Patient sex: M
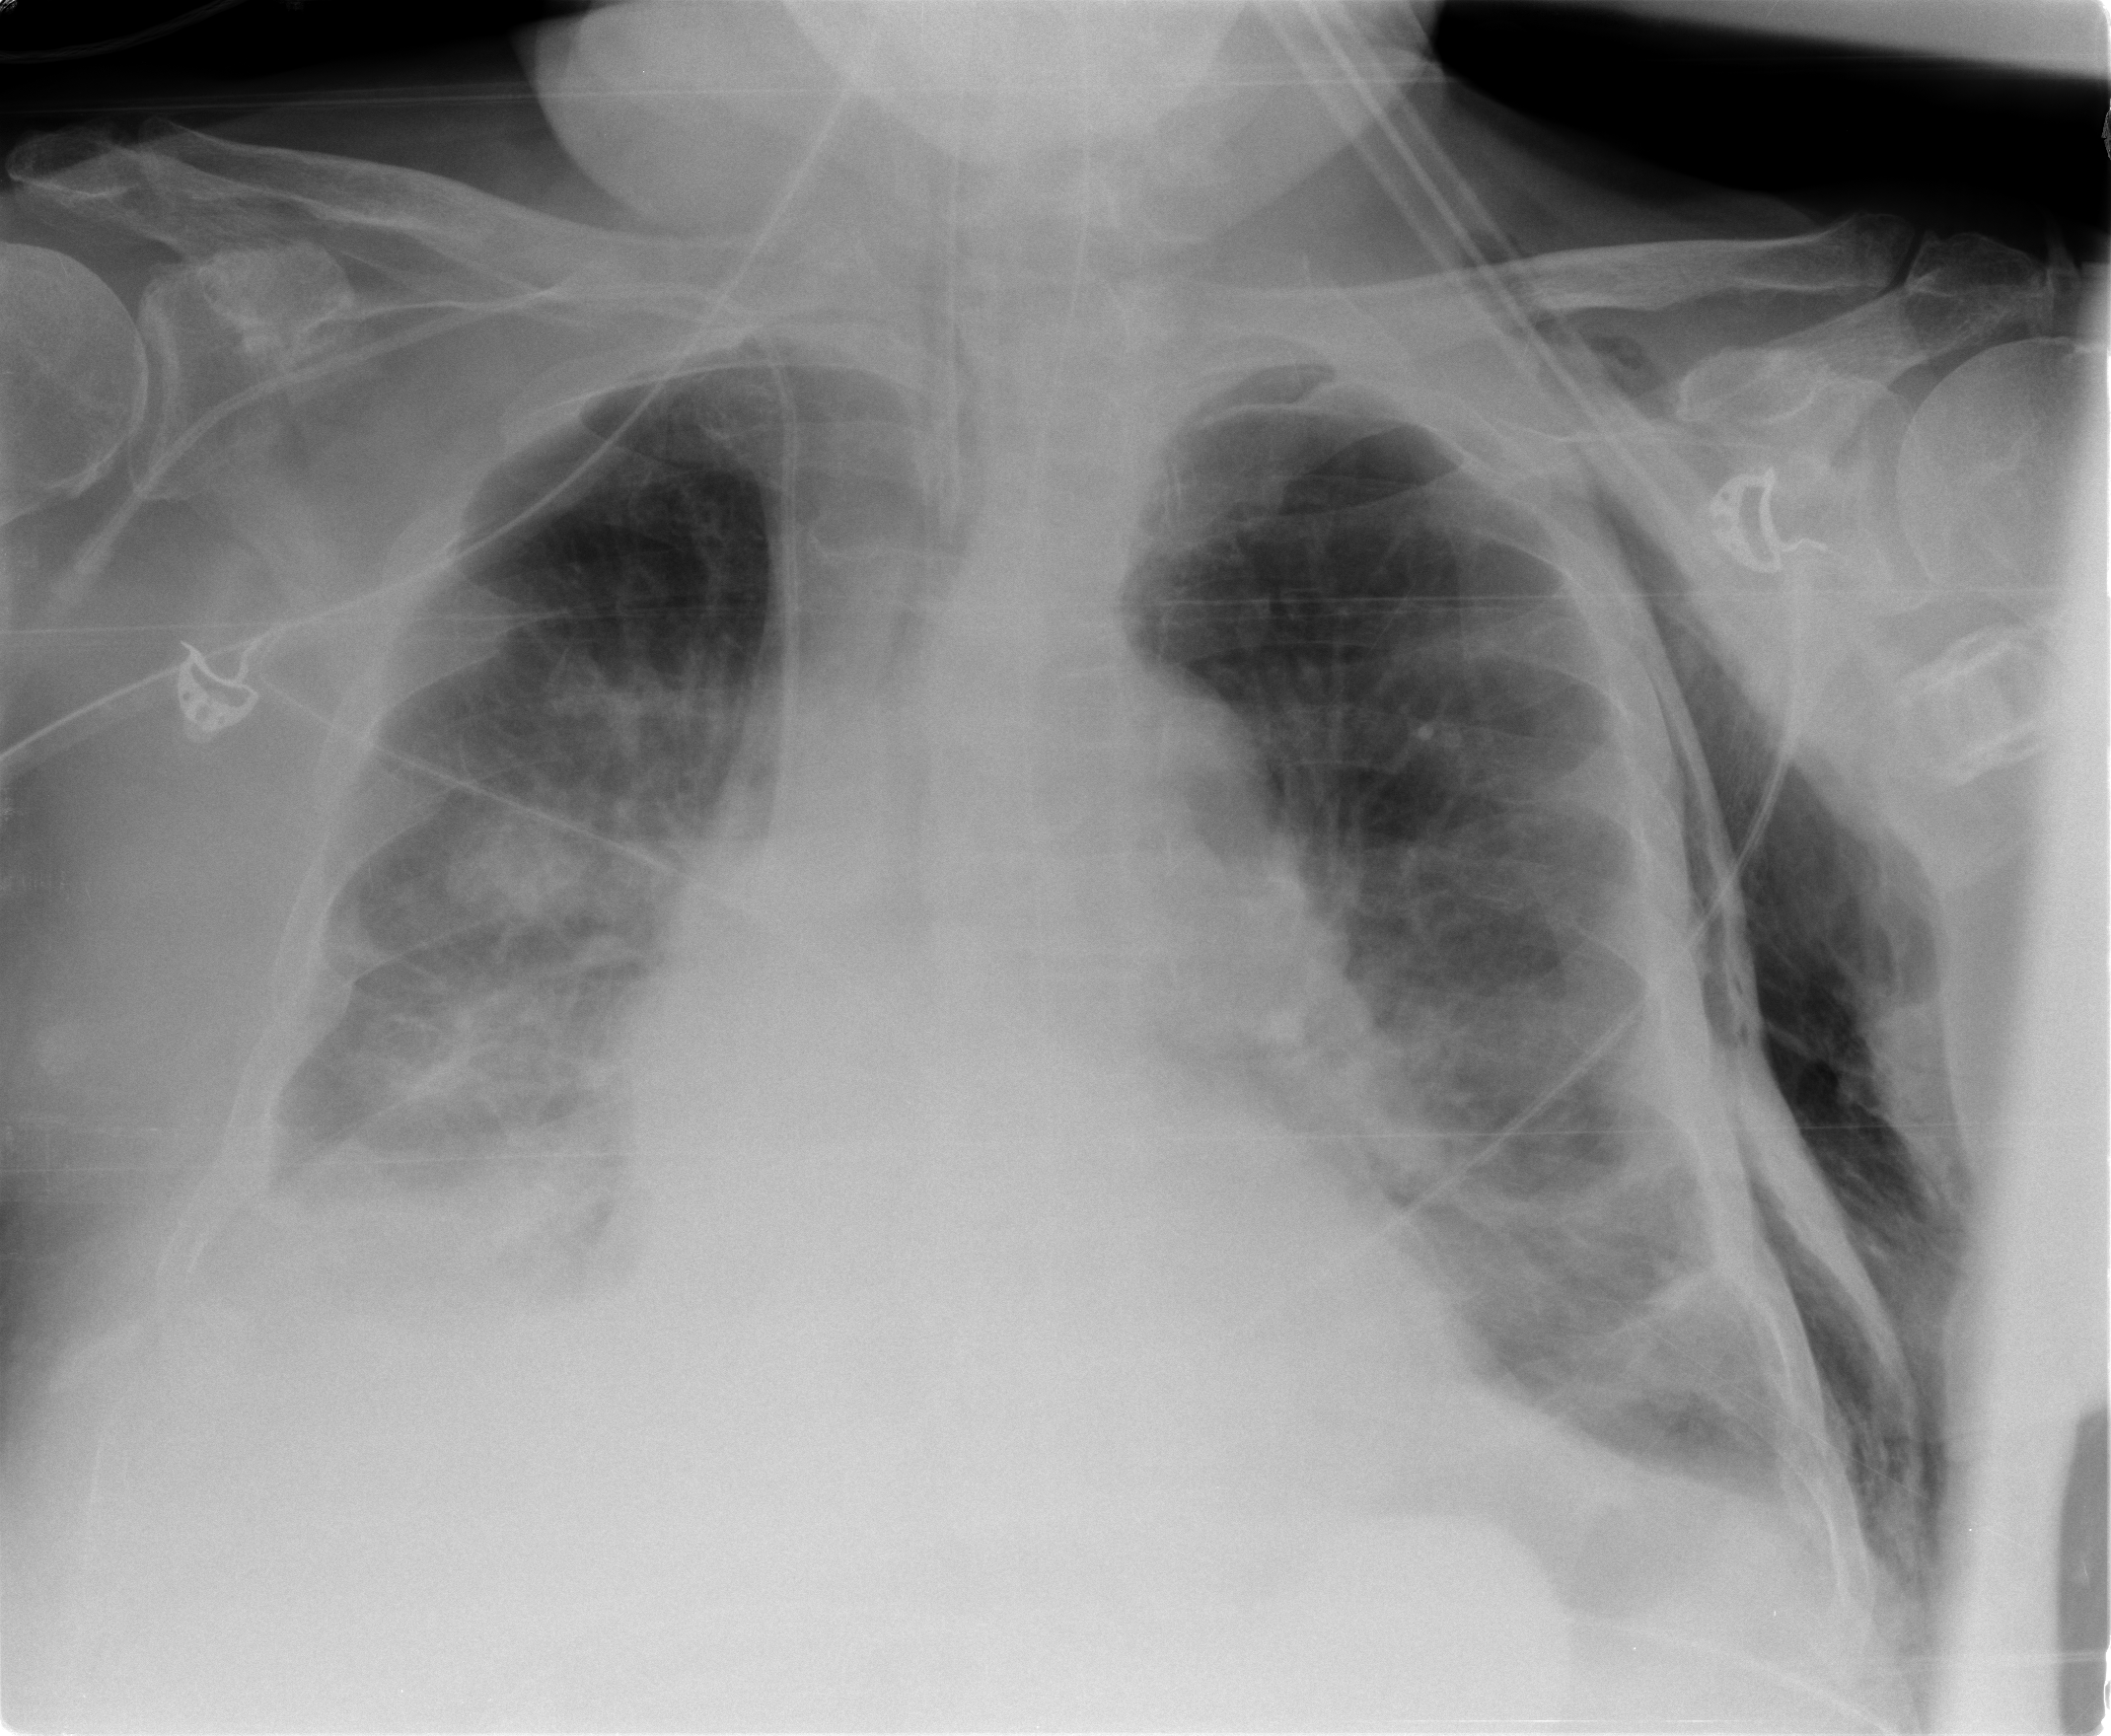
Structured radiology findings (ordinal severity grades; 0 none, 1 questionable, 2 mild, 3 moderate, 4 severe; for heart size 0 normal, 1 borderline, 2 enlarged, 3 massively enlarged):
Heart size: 1
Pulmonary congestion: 0
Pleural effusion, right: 2
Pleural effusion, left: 2
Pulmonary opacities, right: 2
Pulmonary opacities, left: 1
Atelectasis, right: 2
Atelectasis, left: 2